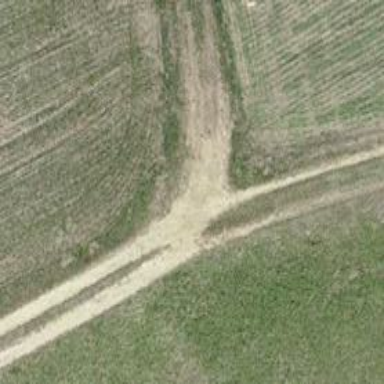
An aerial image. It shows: Track with grade 3 surface.